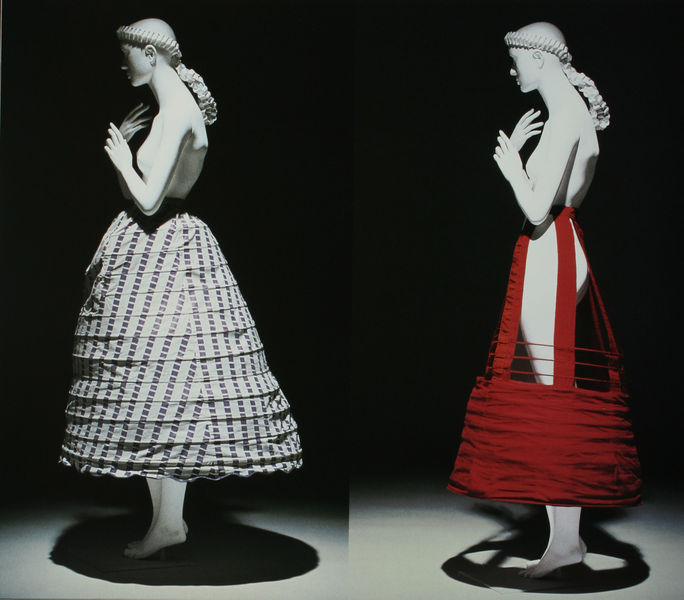
Titel: Krinolinen
Standort: Kyoto (Japan)
Institution: Kyoto Costume Institute
Schlagwörter: hand, kopf, nackt, schatten, weiß, frauen, mädchen, braun, brust, busen, damen, finger, frau, frisur, frisuren, grau, kleid, kleider, licht, profil, rücken, schwarz, dame, rot, mode, muster, rock, arme, kleidung, hände, figur, haare, kostüm, stoff, locken, kreis, skulptur, beine, taille, füße, hintern, japan, seitlich, modell, zwei, haltung, röcke, zöpfe, modern, weis, taillen, kopftuch, zopf, riemen, büste, gestreift, streifen, gestell, model, oberkörper, foto, fotografie, punkte, gemustert, unterrock, porzellan, seite, schwarzweiß, kreise, gestik, kunst, modelle, puppe, puppen, photo, tracht, glocke, reif, korsett, stellung, gewebe, bänder, textil, design, draht, vorher nachher, reifen, reifrock, ausgestellt, fünfziger, pferdeschwanz, rücke, photos, modepuppe, kyoto, schneiderpuppe, glockenform, frauenkleidung, füssse, tournüre, modepuppen, rockgestell, tournüren, umgezogen, unterrockgestell, po, kostzüm